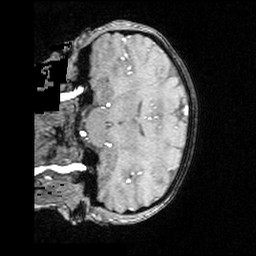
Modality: angio
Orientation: coronal
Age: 28
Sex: female
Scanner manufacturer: siemens
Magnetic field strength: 3 T
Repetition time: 0.025 s
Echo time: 0.00334 s